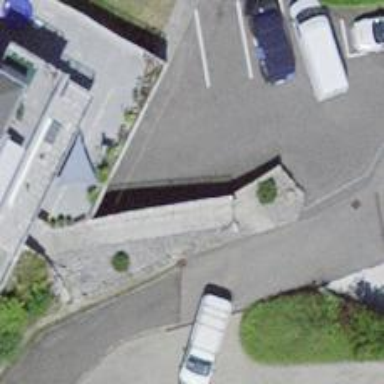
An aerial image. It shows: Parking entrance.